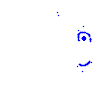
Particle: electron